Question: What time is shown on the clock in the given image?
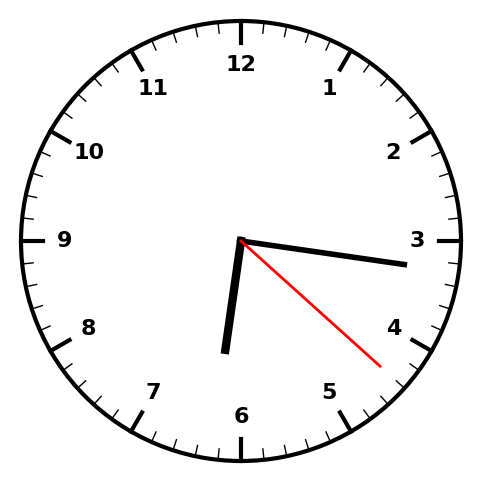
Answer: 06:16:22